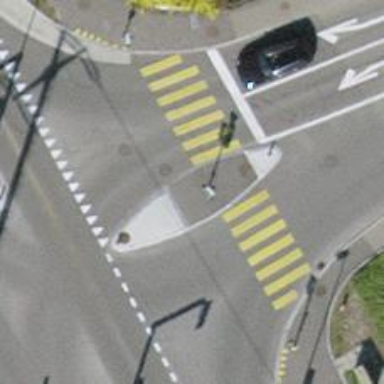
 where traffic can be uncontrolled or regulated by traffic signals."